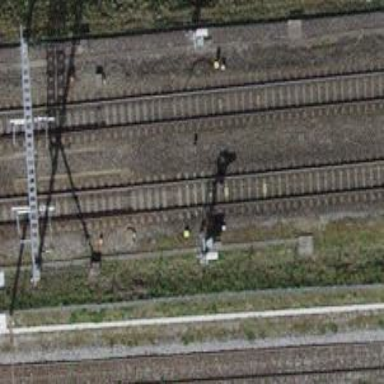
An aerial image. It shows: Single railway track on embankment with electrification through contact line.